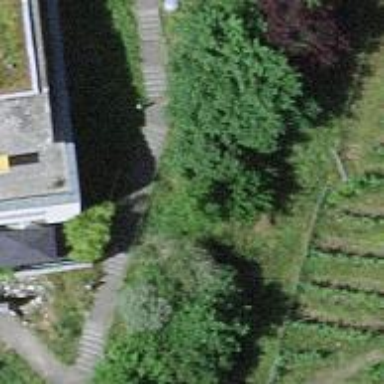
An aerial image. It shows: Paved footway.